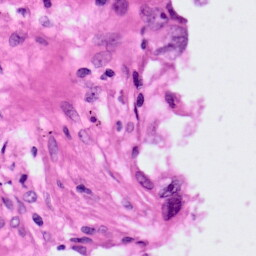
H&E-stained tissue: Lung